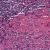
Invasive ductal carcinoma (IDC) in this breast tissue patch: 1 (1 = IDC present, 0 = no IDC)